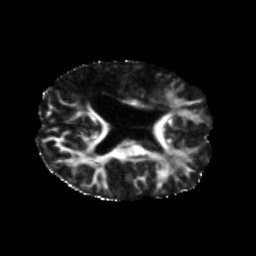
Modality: FA
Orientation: axial
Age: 69
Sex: female
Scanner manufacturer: siemens
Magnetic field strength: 3 T
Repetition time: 5.47 s
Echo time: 0.0854 s